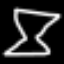
Label: hourglass